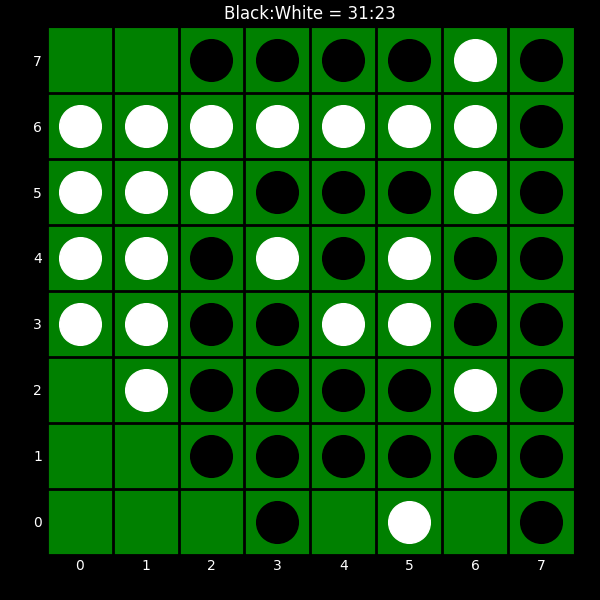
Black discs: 31
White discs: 23